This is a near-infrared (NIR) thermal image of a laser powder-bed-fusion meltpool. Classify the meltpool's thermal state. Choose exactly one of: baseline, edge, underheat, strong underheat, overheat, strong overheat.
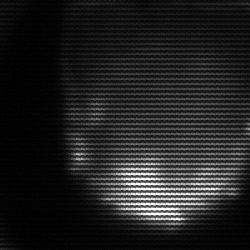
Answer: edge